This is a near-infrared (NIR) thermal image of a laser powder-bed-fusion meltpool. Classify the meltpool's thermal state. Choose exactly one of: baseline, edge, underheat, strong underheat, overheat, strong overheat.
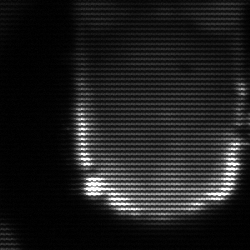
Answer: baseline